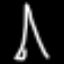
Label: The Eiffel Tower